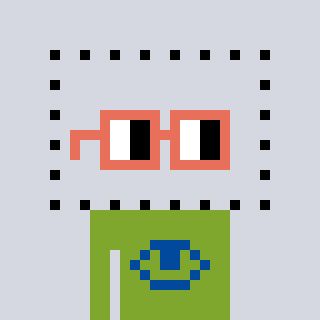
a pixel art character with square orange glasses, a void-shaped head and a slimegreen-colored body on a cool background